Field crop: maize
Growth stage: 2
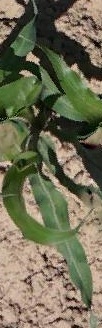
Species: maize